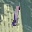
Label: 1